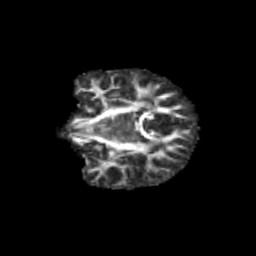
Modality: FA
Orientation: coronal
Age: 9
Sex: female
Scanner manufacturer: siemens
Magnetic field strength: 3 T
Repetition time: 3.8 s
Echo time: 0.07 s